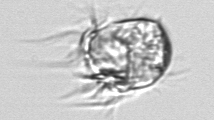
Label: Leegaardiella_ovalis